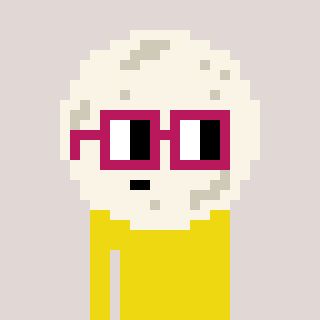
a pixel art character with square dark red glasses, a moon-shaped head and a yellow-colored body on a warm background